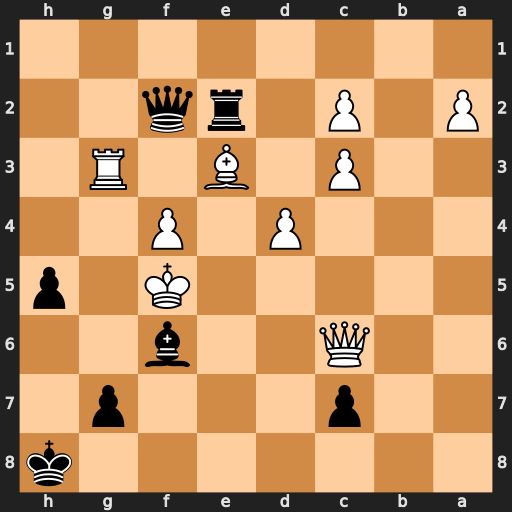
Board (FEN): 7k/2p3p1/2Q2b2/5K1p/3P1P2/2P1B1R1/P1P1rq2/8
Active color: b
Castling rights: -
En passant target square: -
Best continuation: Rxe3 Rxe3 Qxe3